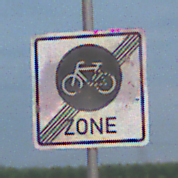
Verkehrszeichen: EndeFahrradzone
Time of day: SunriseSunset
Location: Outdoor (Nature)
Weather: PartlyCloudy
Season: NotSpecified
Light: Natural